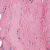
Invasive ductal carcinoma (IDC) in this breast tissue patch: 0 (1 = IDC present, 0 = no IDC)